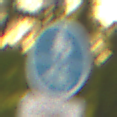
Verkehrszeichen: GemeinsamerGehUndRadweg
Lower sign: BesondereFahrzeugeUndTransportgueter7
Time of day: SunriseSunset
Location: Outdoor (RoadRail)
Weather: Clear
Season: NotSpecified
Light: Natural